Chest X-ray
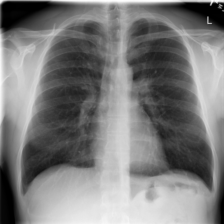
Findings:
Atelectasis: negative
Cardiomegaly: negative
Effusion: negative
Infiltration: negative
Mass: negative
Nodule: negative
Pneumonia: negative
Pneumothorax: negative
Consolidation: negative
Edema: negative
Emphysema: negative
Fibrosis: negative
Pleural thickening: negative
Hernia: negative